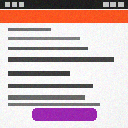
Screen state: on